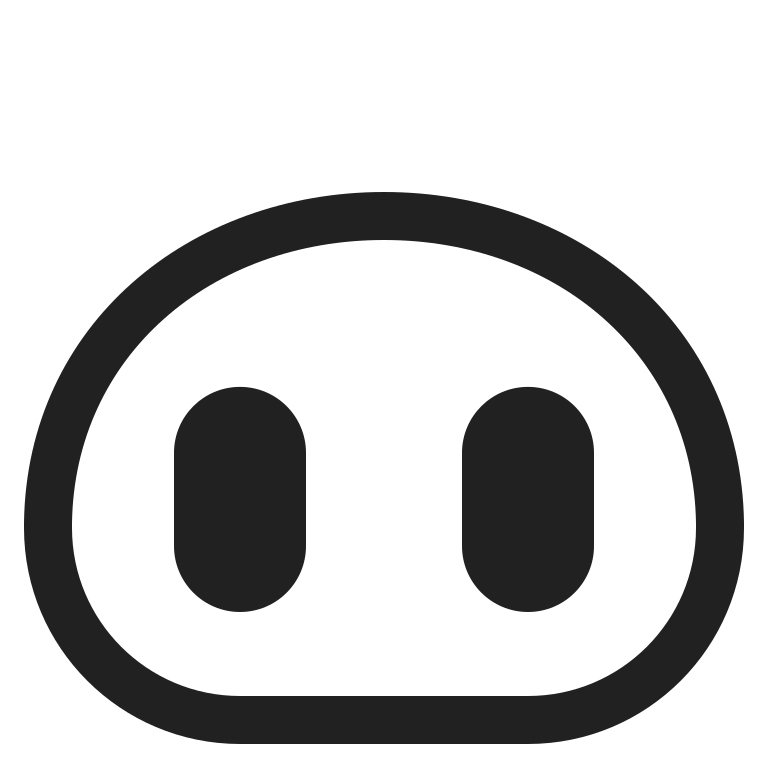
pig nose high contrast